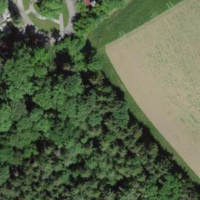
EUNIS habitat code: 41
Species observed at this site:
Fagus sylvatica
Fraxinus excelsior